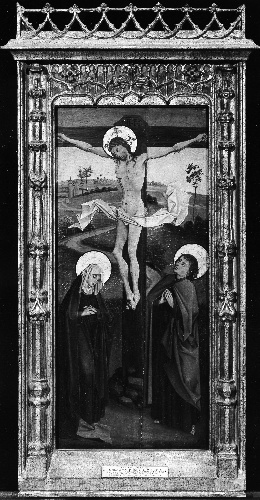
Title: The Crucifixion, (reverse) Saint Francis of Assisi; The Resurrection, (reverse) An Abbot Saint, Possibly Saint Benedict
Artist: Northern French Painter
Artist bio: ca. 1460
Object type: Painting, wings of an altarpiece
Classification: Paintings
Medium: Oil on wood
Dimensions: Each 19 1/2 x 8 3/4 in. (49.5 x 22.2 cm)
Department: European Paintings
Credit line: The Friedsam Collection, Bequest of Michael Friedsam, 1931
Accession year: 1932
Repository: Metropolitan Museum of Art, New York, NY
Tags: Saint Francis|Crucifixion|Soldiers|Men|Resurrection|Christ